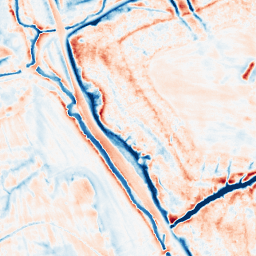
Category: edge_preserving
Decomposition family: anisotropic_diffusion
Decomposition parameters: iterations: 50
kappa: 10
gamma: 0.2
Upsampling method: cubic_mitchell
Upsampling parameters: scale: 8
Upsampling scale: 8